You are looking at the wavelet scalogram of a bearing's acceleration signal. Classify the bearing condition as one of: normal, inner_race, outer_race, ball.
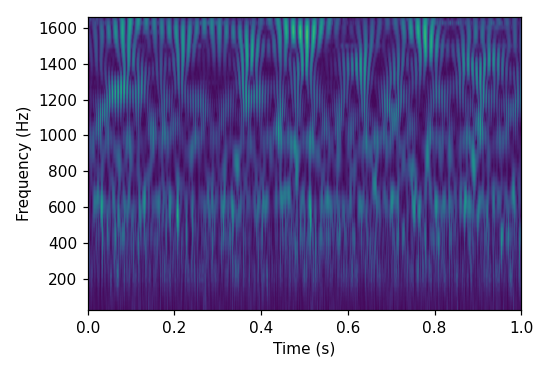
Answer: outer_race